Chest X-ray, PA view. Patient: 45 years old, sex M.
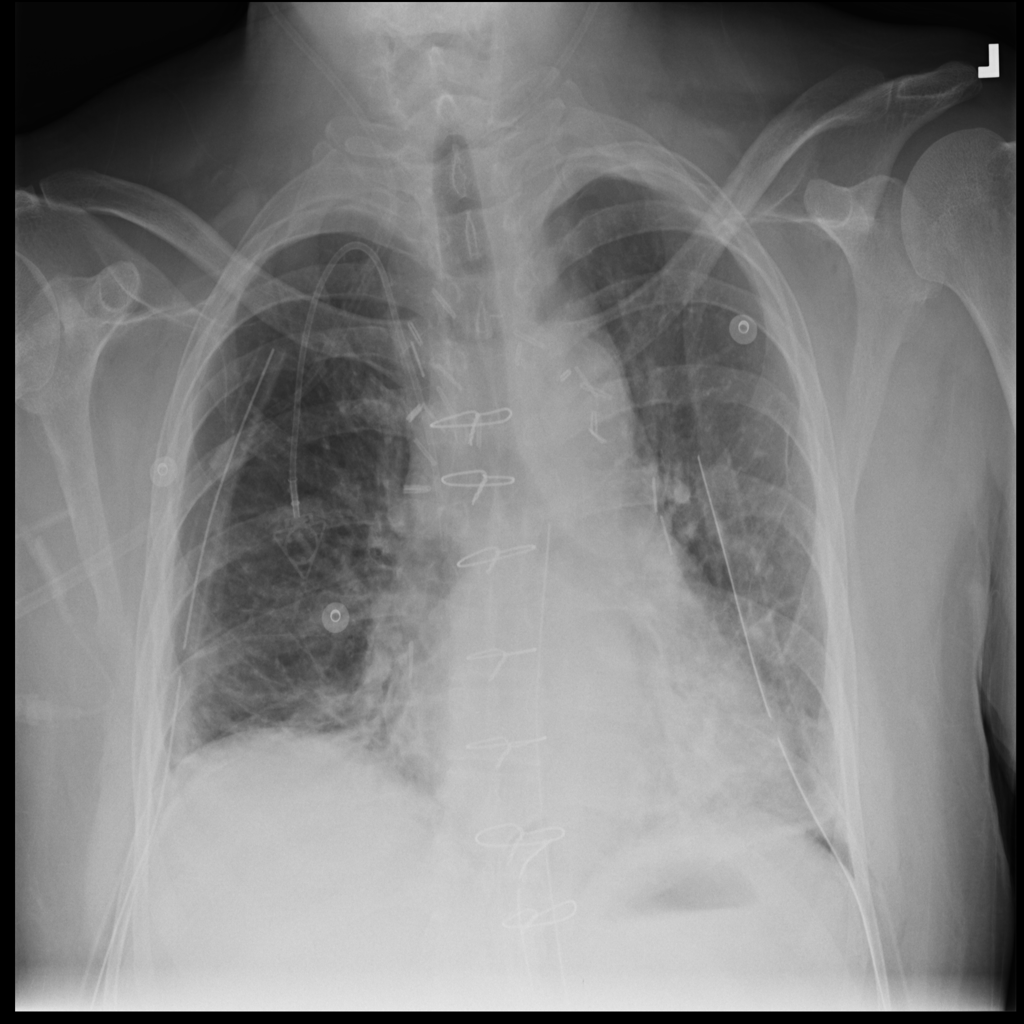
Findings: Infiltration